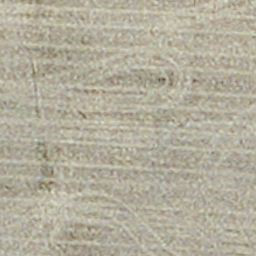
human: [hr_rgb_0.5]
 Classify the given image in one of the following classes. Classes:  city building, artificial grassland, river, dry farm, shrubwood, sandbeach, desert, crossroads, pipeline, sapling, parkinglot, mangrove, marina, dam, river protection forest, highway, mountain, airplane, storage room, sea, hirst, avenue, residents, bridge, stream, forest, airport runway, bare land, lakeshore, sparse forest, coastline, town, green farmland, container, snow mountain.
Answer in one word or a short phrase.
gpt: dry farm